Field crop: tomato
Growth stage: 2
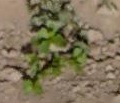
Species: portulaca